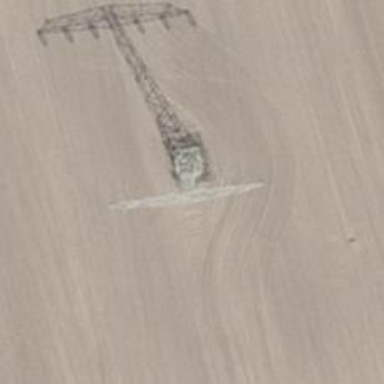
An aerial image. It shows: Power line is depicted.